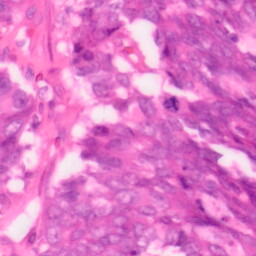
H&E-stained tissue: Colon